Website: bh-photo
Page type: address-validator
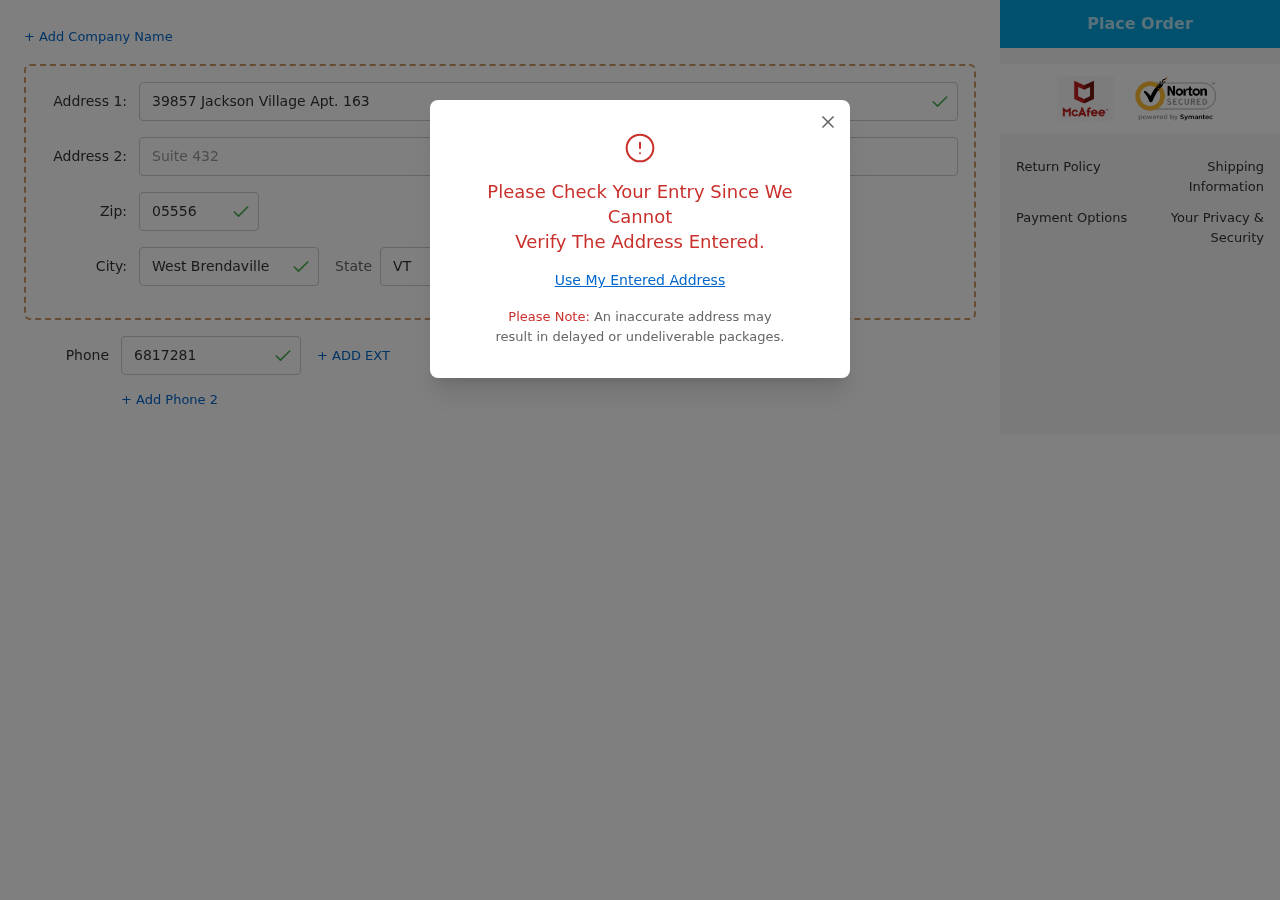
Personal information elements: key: PII_CITY
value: West Brendaville
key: PII_PHONE
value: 6817281690
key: PII_POSTCODE
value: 05556
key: PII_STATE_ABBR
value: VT
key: PII_STREET
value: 39857 Jackson Village Apt. 163
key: PII_STREET2
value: Suite 432